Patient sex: M
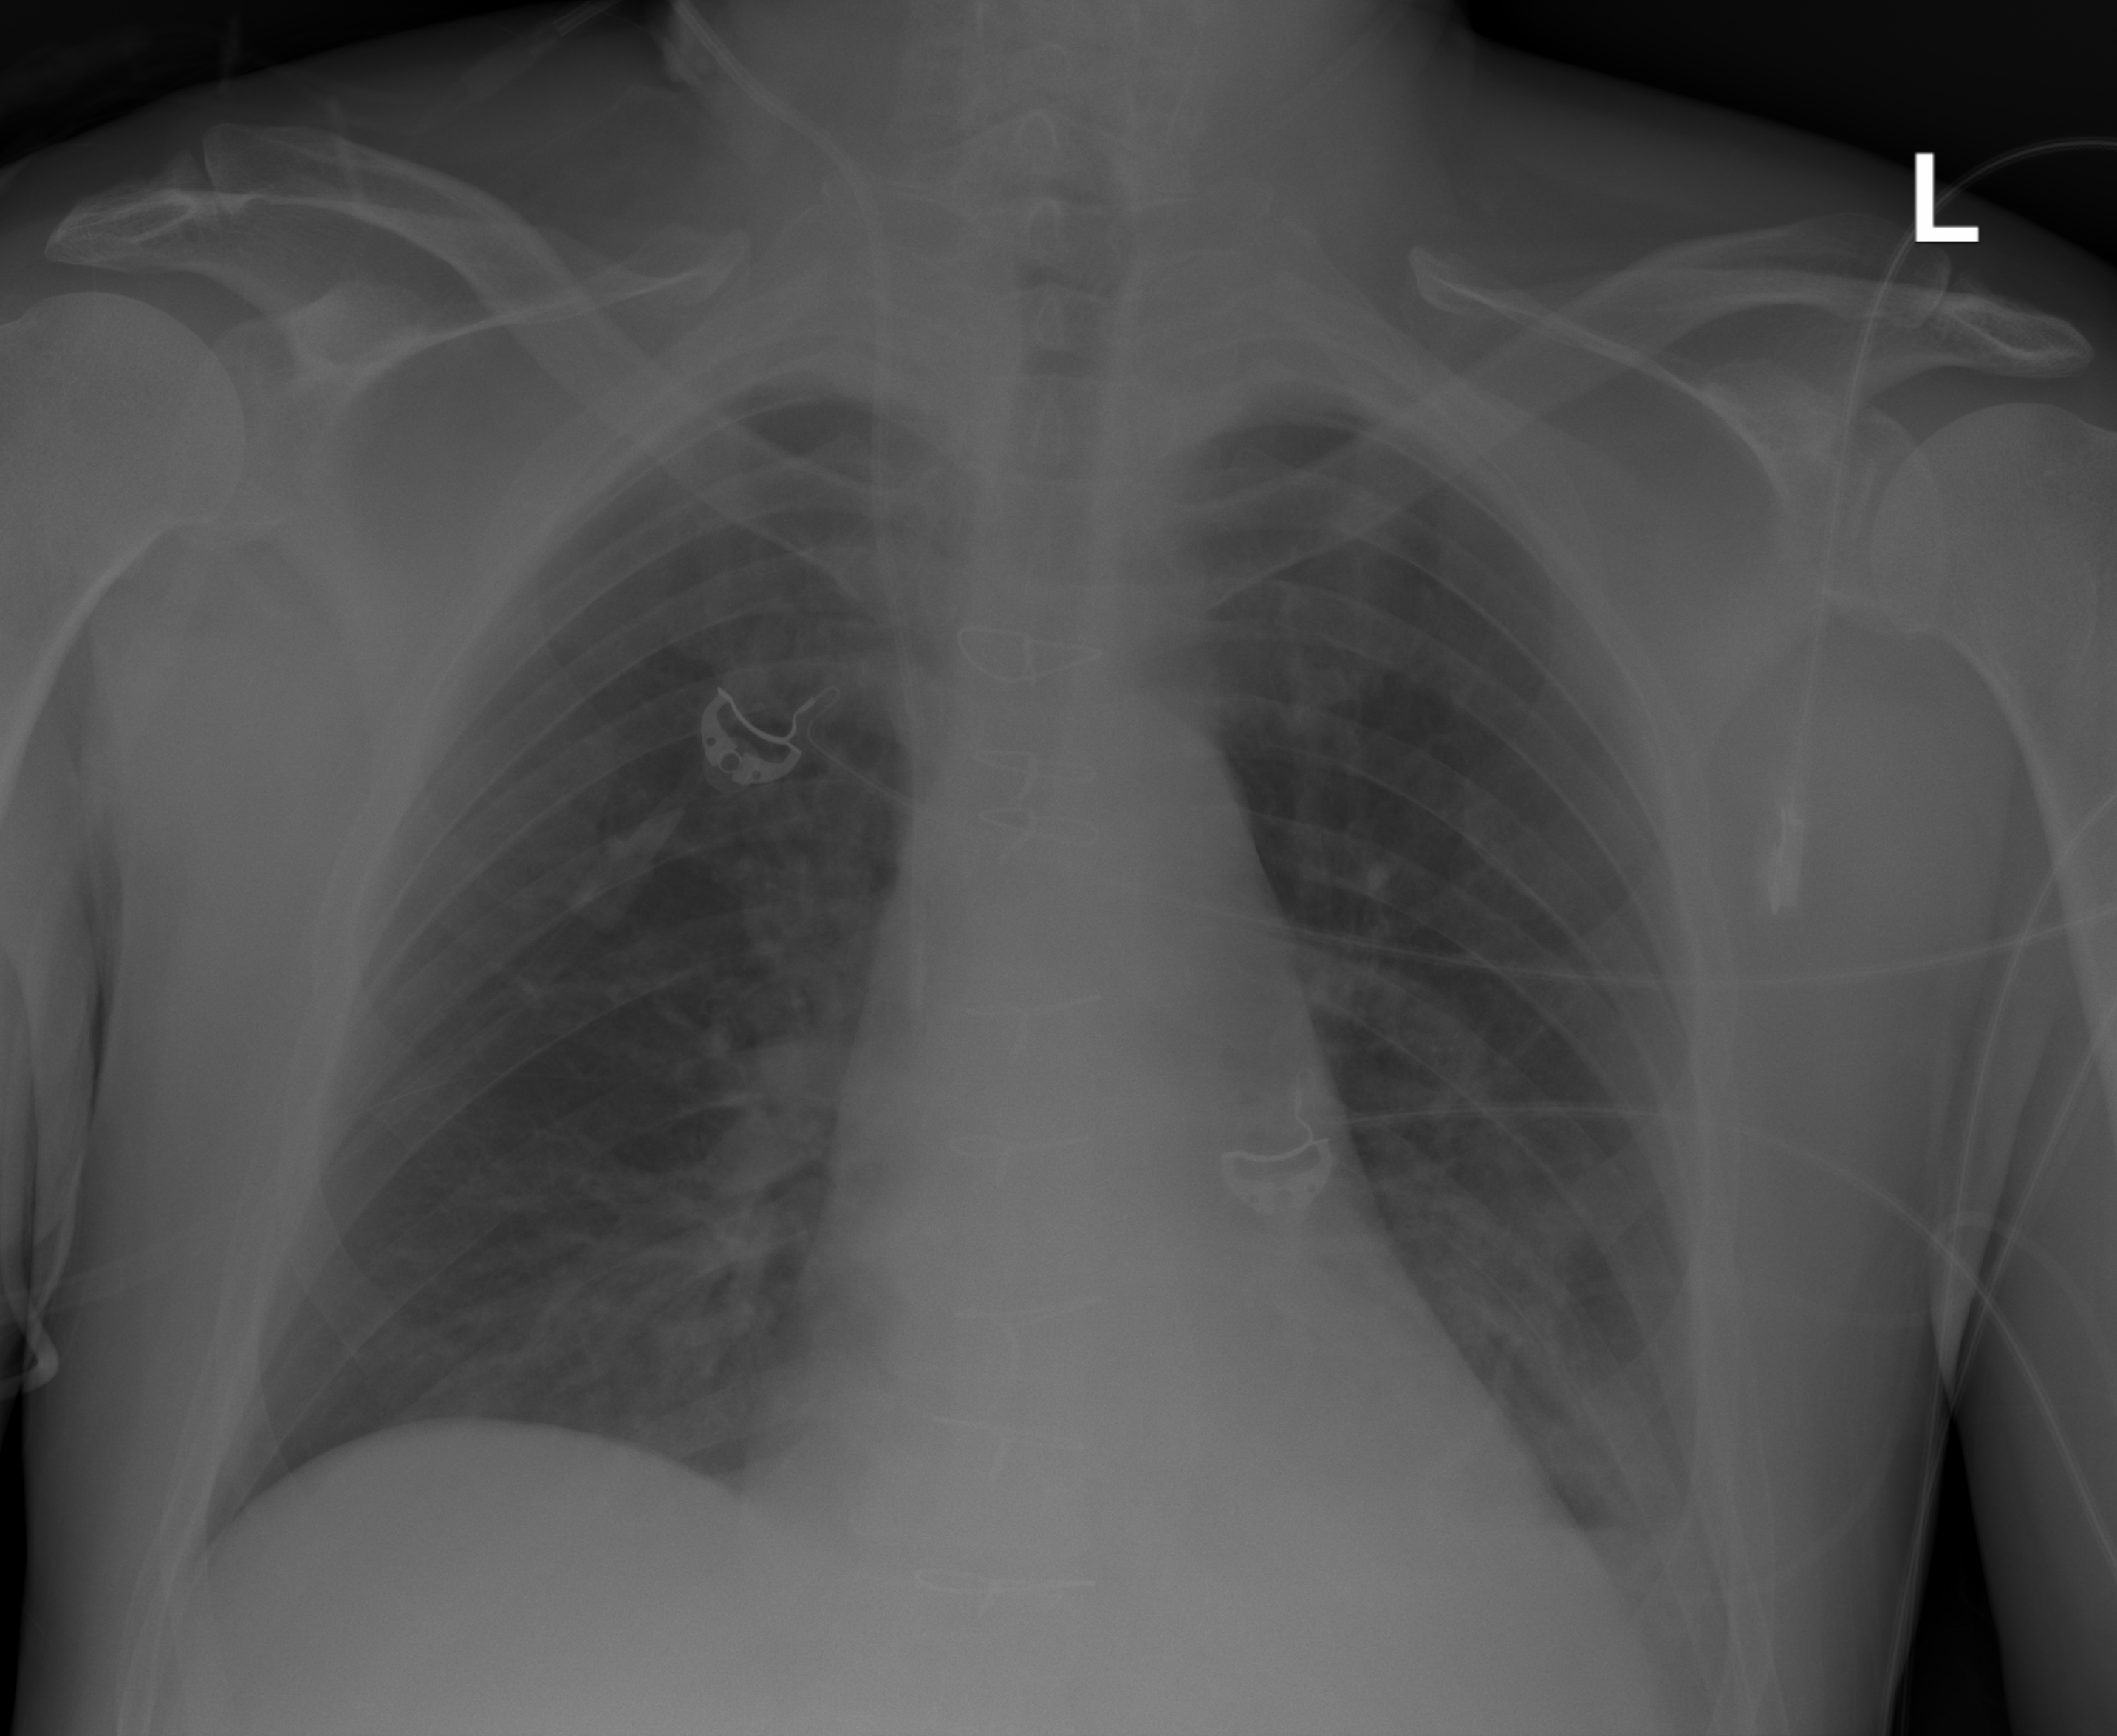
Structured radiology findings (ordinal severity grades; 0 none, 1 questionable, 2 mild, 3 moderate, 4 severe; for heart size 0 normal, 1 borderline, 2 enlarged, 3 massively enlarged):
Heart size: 1
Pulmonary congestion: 0
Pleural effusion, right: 0
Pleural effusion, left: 2
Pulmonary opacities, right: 0
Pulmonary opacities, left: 0
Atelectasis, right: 0
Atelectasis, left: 2